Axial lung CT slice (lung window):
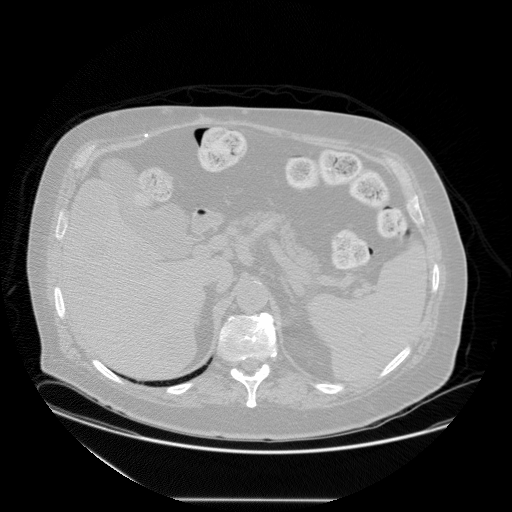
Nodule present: no